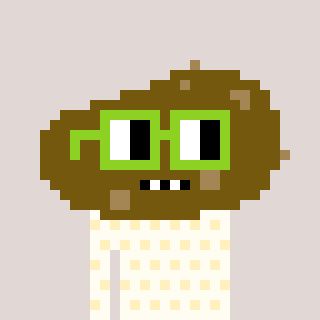
a pixel art character with square light green glasses, a potato-shaped head and a grayscale-colored body on a warm background